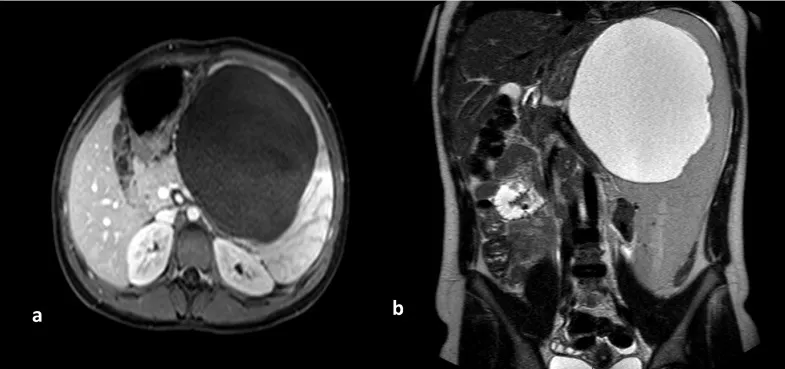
Axial T1 post contrast MR image shows a non-enhancing cystic lesion (3a), Coronal T2 image shows a hyper-intense fluid signal intensity splenic lesion (3b).
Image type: radiology (mri)